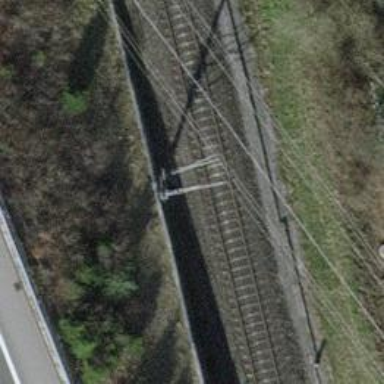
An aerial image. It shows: Single railway track with electrification through contact line.